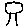
Label: tree